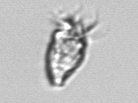
Label: Paratontonia_gracillima